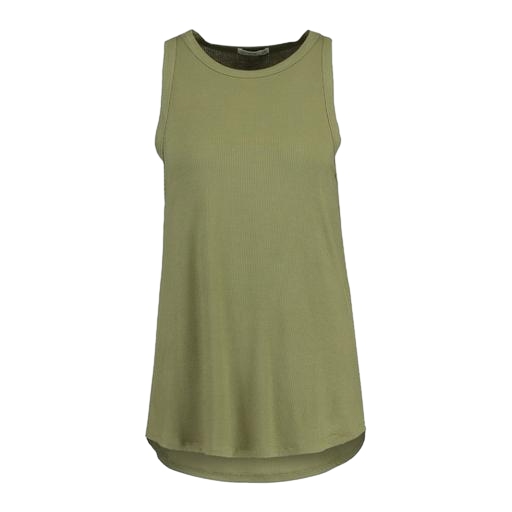
longline singlet, moss green tank top, long tank top, white background